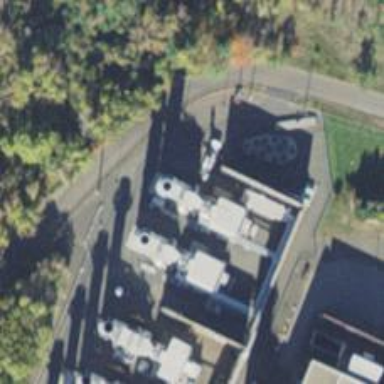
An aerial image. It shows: Gas turbine generator is in use.